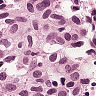
Metastatic tissue present: yes